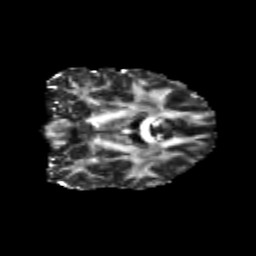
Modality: FA
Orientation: coronal
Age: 24
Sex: female
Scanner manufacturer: siemens
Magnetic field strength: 3 T
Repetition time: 3.5 s
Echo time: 0.113 s